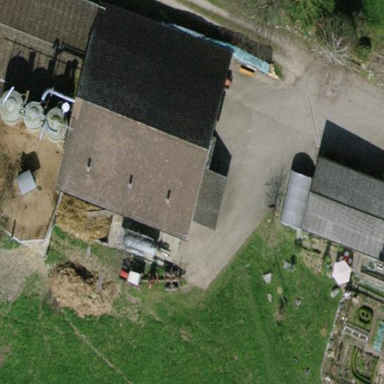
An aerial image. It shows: Farmyard area.